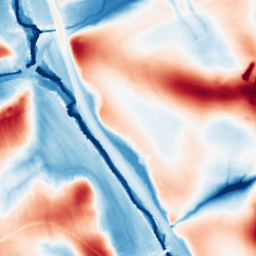
Category: edge_preserving
Decomposition family: guided
Decomposition parameters: radius: 32
eps: 0.001
Upsampling method: sinc_blackman
Upsampling parameters: scale: 4
kernel_size: 16
Upsampling scale: 4